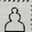
Piece: wP